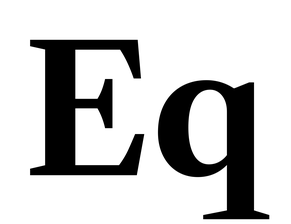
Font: LibreCaslonText_Bold